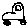
Label: car